Question: I have a now playing indicator view I've made for video playback, for the most part it is working, however I've noticed my indicator isn't synced quite right as it gets towards the end of the playback time.
The video finishes and doesn't loop back like it should because the indicator's X origin didn't cross the right scrubber's X origin, meaning the sync is incorrect.
I'd appreciate any help offered. Here's a picture of where the indicator is wrongly positioned at the end of playback.

'''
- (void)observePlayerTime
{
CMTime intervalTime = CMTimeMake(33, 1000);
__weak typeof(self) weakSelf = self;
self.playbackObserver = [self.playerLayer.player addPeriodicTimeObserverForInterval:
intervalTime queue:dispatch_get_main_queue() usingBlock:^(CMTime time)
{
UICollectionViewFlowLayout *videoFrameLayout =
(UICollectionViewFlowLayout *)
weakSelf.videoFramesCollectionView.collectionViewLayout;
if (weakSelf.playerLayer.player.rate >= 1.0)
{
CGRect newFrame = weakSelf.nowPlayingIndicatorView.frame;
newFrame.origin.x += (videoFrameLayout.itemSize.width / intervalTime.value);
if (newFrame.origin.x >= weakSelf.rightScrubberView.frame.origin.x)
{
// Here we loop the player
CGRect newIndicatorFrame = weakSelf.nowPlayingIndicatorView.frame;
newIndicatorFrame.origin.x = (weakSelf.leftScrubberView.frame.origin.x
+ weakSelf.leftScrubberView.bounds.size.width)
- newIndicatorFrame.size.width;
weakSelf.nowPlayingIndicatorView.frame = newIndicatorFrame;
[weakSelf.playerLayer.player seekToTime:weakSelf.lastPlayerTime
toleranceBefore:kCMTimeZero toleranceAfter:kCMTimeZero];
}
else
{
weakSelf.nowPlayingIndicatorView.frame = newFrame;
}
}
}];
}
'''
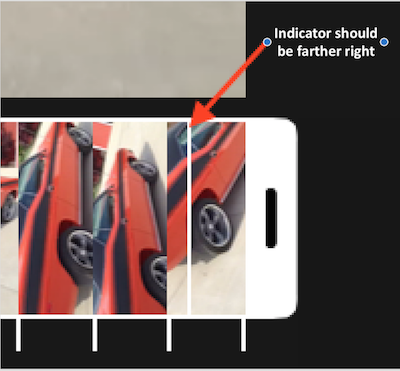
Answer: I seem to have solved it using a 'dispatch_source_t' instead of the 'addPeriodicTimeObserverForInterval'
Code:
'''
@property (nonatomic, strong) dispatch_source_t playbackTimer;
- (void)observePlaybackTime
{
self.playbackTimer = CreateTimerDispatchSource(50000000, 0,
dispatch_get_global_queue(DISPATCH_QUEUE_PRIORITY_HIGH, 0),^
{
dispatch_async(dispatch_get_main_queue(),^
{
if (self.playerLayer.player.rate >= 1.0)
{
UICollectionViewFlowLayout *videoFrameLayout =
(UICollectionViewFlowLayout *)
self.videoFramesCollectionView.collectionViewLayout;
CGRect newFrame = self.nowPlayingIndicatorView.frame;
newFrame.origin.x += videoFrameLayout.itemSize.width / 20.7;
if (newFrame.origin.x >= self.rightScrubberView.frame.origin.x)
{
if (CMTIME_IS_VALID(self.lastPlayerTime))
{
// Loop playback
CGRect newIndicatorFrame = self.nowPlayingIndicatorView.frame;
newIndicatorFrame.origin.x =
self.leftScrubberView.frame.origin.x
+ self.leftScrubberView.bounds.size.width;
self.nowPlayingIndicatorView.frame = newIndicatorFrame;
[self.playerLayer.player
seekToTime:self.lastPlayerTime
toleranceBefore:kCMTimeZero toleranceAfter:kCMTimeZero];
}
}
else
{
self.nowPlayingIndicatorView.frame = newFrame;
}
}
});
});
}
dispatch_source_t CreateTimerDispatchSource(uint64_t interval, uint64_t leeway,
dispatch_queue_t queue, dispatch_block_t block)
{
dispatch_source_t timer = dispatch_source_create(DISPATCH_SOURCE_TYPE_TIMER, 0, 0,
queue);
if (timer)
{
dispatch_source_set_timer(timer, dispatch_walltime(NULL, 0), interval, leeway);
dispatch_source_set_event_handler(timer, block);
dispatch_resume(timer);
}
return timer;
}
'''